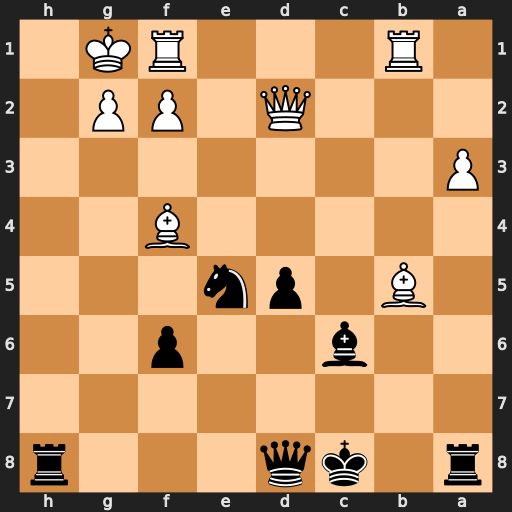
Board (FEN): r1kq3r/8/2b2p2/1B1pn3/5B2/P7/3Q1PP1/1R3RK1
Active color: b
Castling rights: -
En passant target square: -
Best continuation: Nf3+ gxf3 Qg8+ Bg5 Qh7